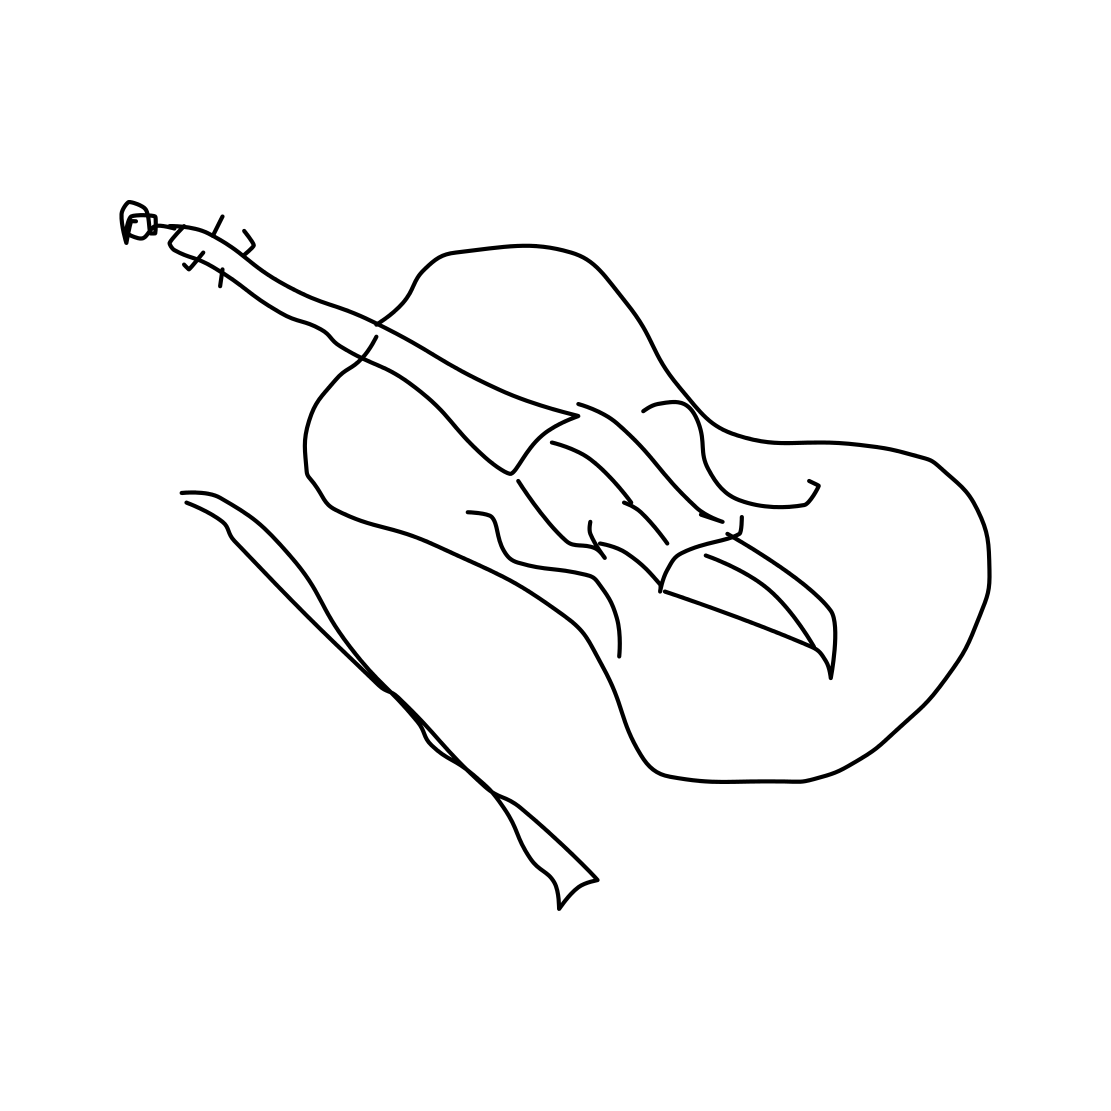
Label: violin